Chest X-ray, AP view. Patient: 30 years old, sex F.
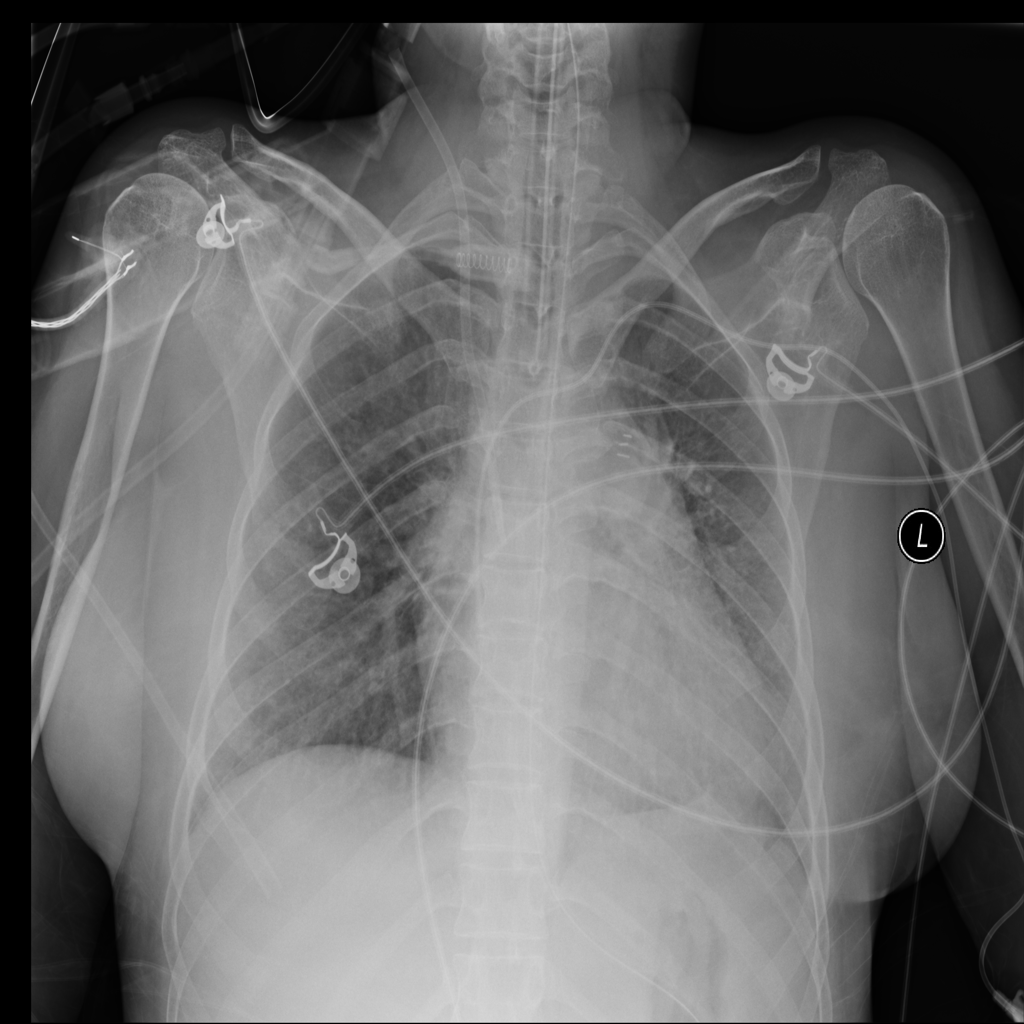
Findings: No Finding